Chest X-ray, PA view. Patient: 55 years old, sex M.
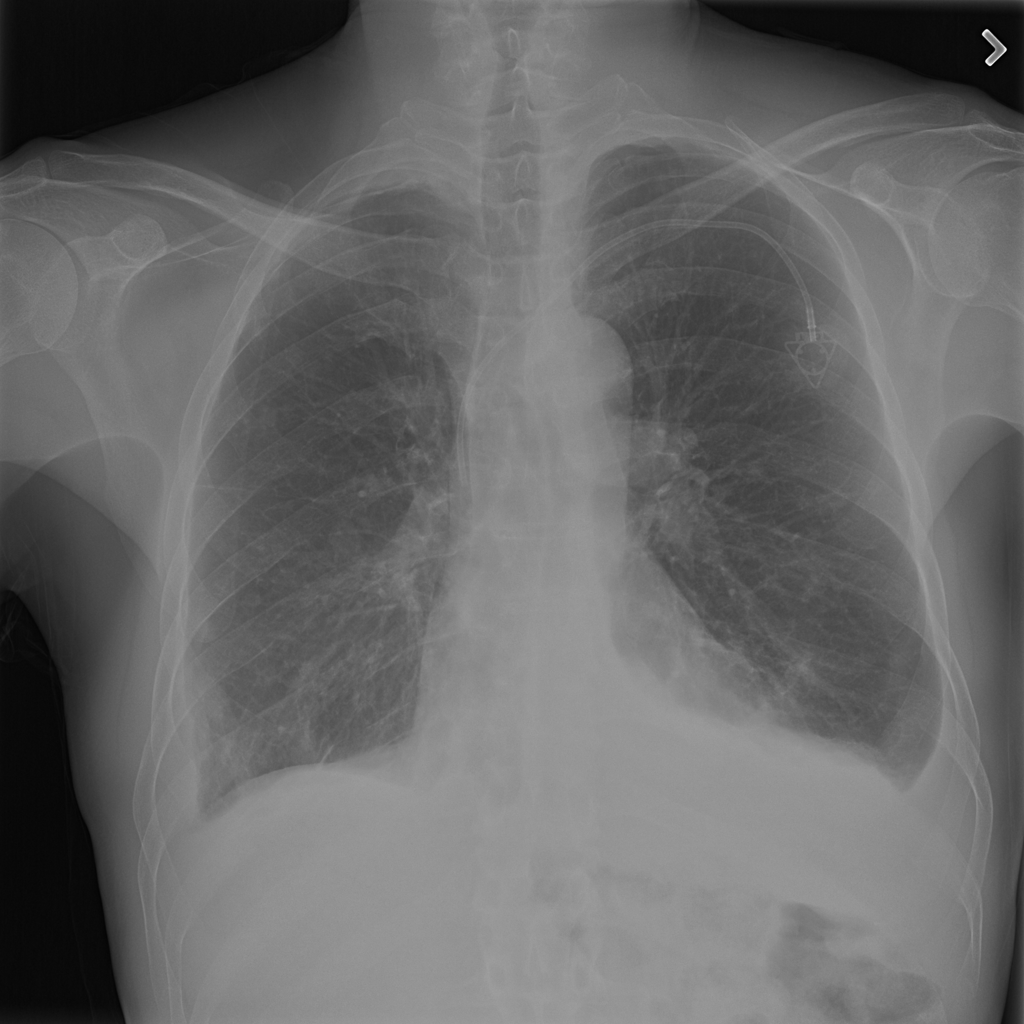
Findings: Effusion, Fibrosis